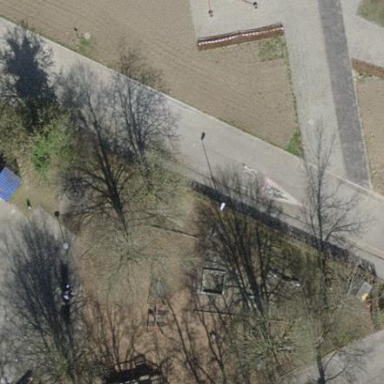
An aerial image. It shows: Playground area for leisure land.